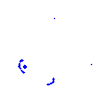
Particle: kaon